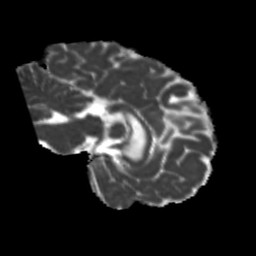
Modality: MD
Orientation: sagittal
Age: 27
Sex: female
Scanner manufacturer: siemens
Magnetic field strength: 3 T
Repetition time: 5.25 s
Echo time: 0.08 s